Очень длинный соленоид в средней части окружен кольцевым проводящим обручем, ось которого совпадает с осью соленоида (см. рис.). Обруч составлен из двух половин, имеющих неизвестные разные сопротивления $R_1$ и $R_2$. К точкам $A$ и $B$, в местах соединения половин, подключены три вольтметра с чисто активными внутренними сопротивлениями, причем проводник $A - V_0 - B$ проложен строго по диаметру обруча, а проводники $A - V_1 - B$ и $A - V_2 - B$ — произвольно по разные стороны соленоида. По соленоиду пропускают переменный ток. Оказалось, что при этом вольтметр $V_0$ показывает напряжение $u_0=5~В$, вольтметр $V_1$ — $u_1=10~В$.
Что показывает вольтметр $V_2$? Магнитным полем вне соленоида, а также индуктивностью контуров пренебречь.
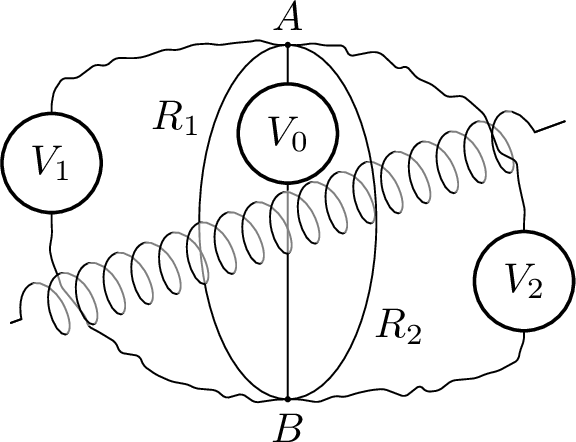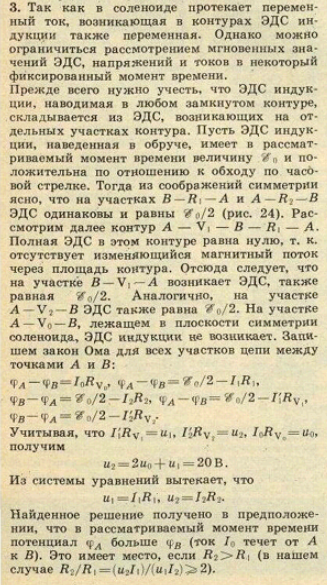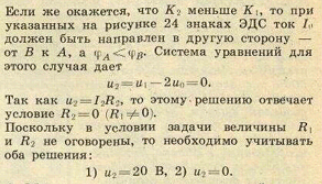
Темы:
T, Электромагнетизм, Всероссийские, Электромагнитная индукция, Напряжение